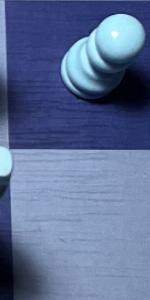
Label: Empty